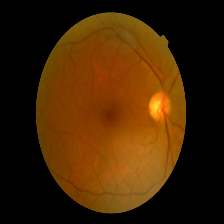
Diabetic retinopathy grade: Mild